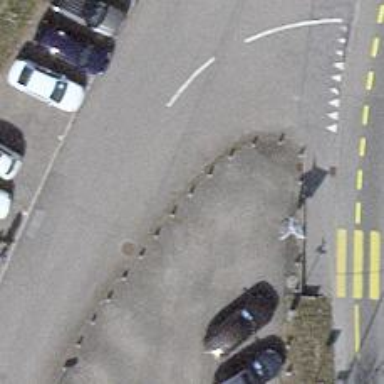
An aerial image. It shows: Bollard.